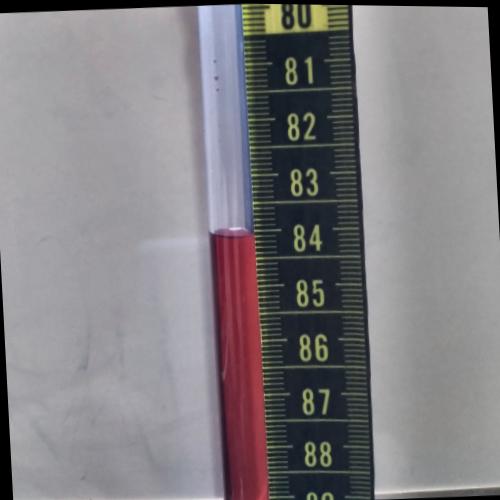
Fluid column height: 84.1 cm